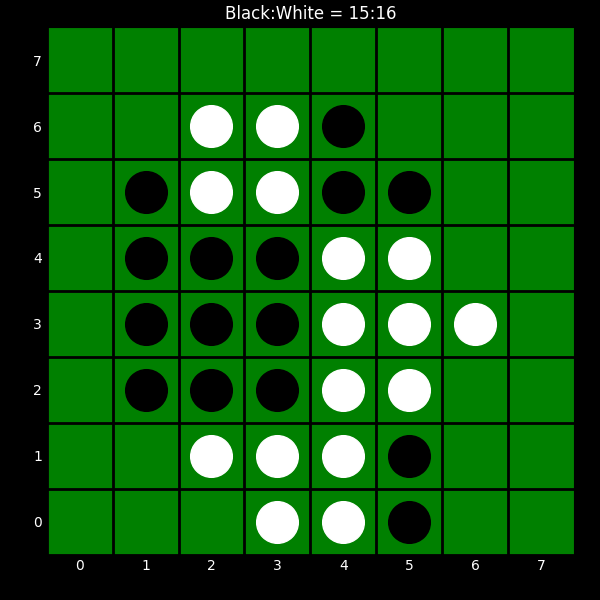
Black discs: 15
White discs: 16